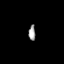
Tissue: skin
Cell type: Fibroblasts
Senescence score: 0.7524
Nuclear area (px): 105
Mean DAPI intensity: 156.276